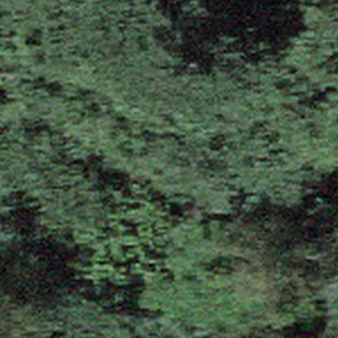
Label: other